Interaction volume radius: 10 \u00c5
Interaction volume height: 20 \u00c5
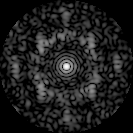
Disorder parameter: 0.6771